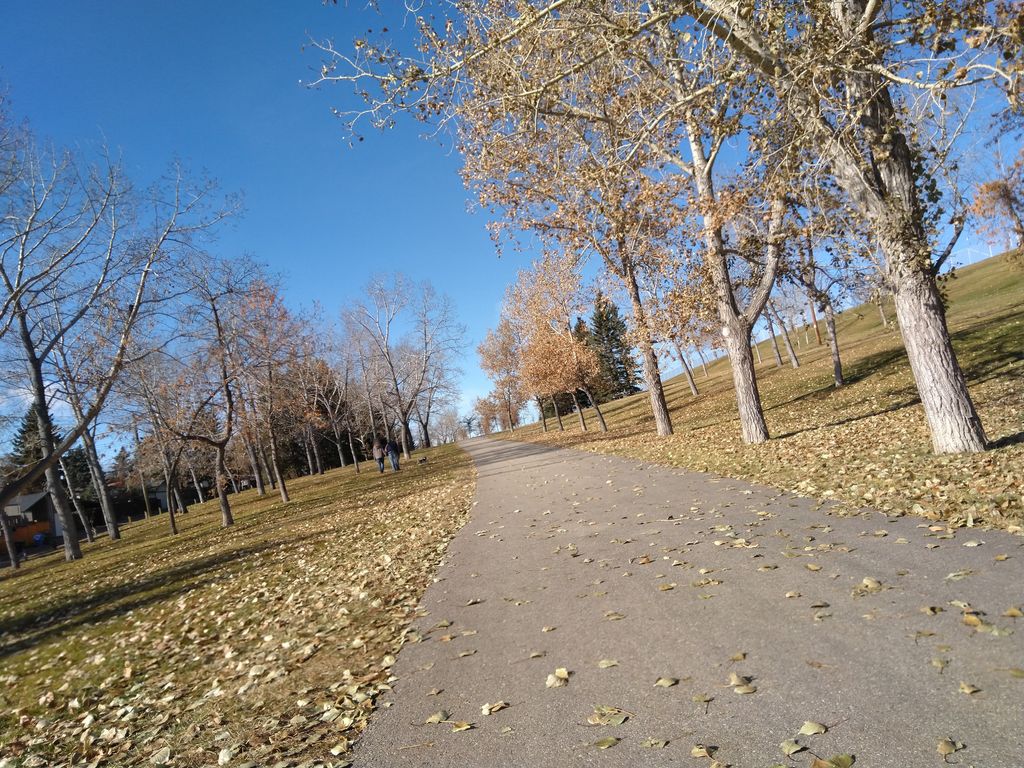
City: calgary